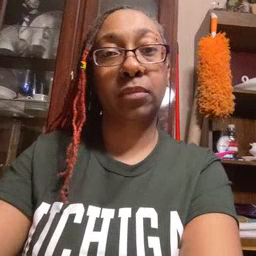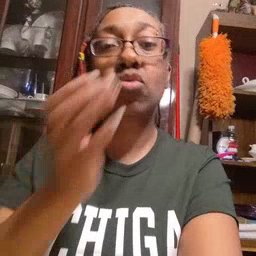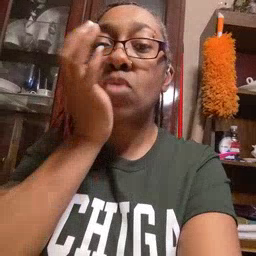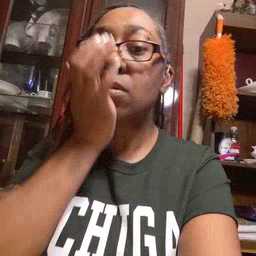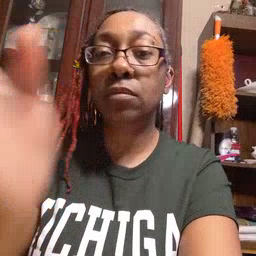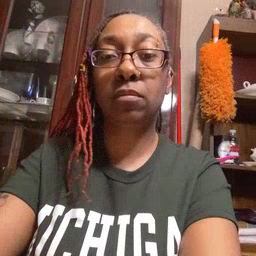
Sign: grass